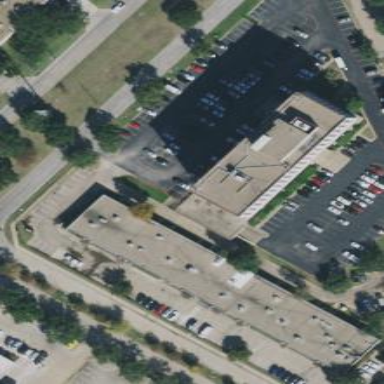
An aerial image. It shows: Commercial building.